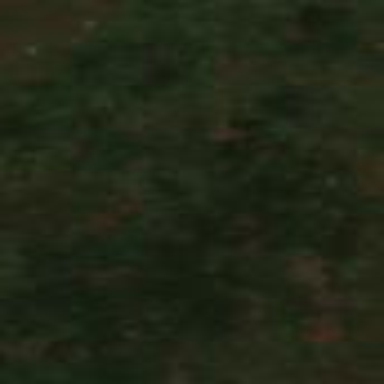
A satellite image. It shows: Beautiful woodland area.